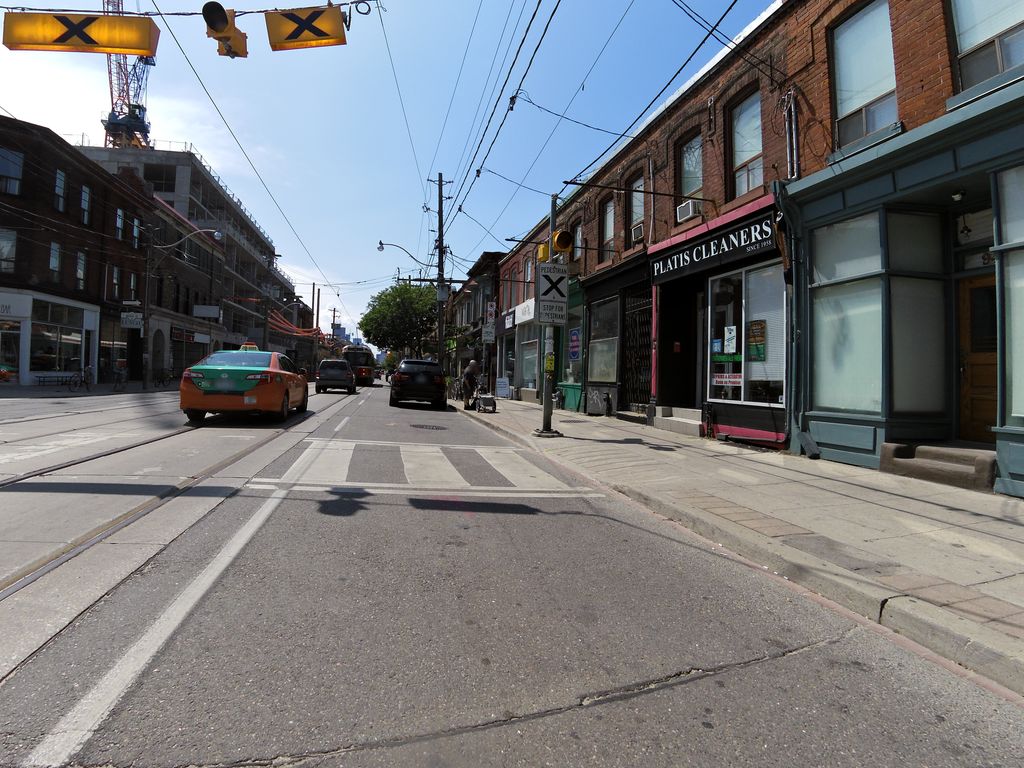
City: toronto